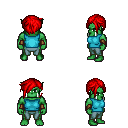
a pixel art fantasy rpg character, male body template, orc, green skin, teal sleeveless shirt, teal pants, red pixie cut hairstyle, cloth bracers, four views (front, back, left, right), 2x2 character sprite sheet, small pixel art, hard edges, no anti-aliasing